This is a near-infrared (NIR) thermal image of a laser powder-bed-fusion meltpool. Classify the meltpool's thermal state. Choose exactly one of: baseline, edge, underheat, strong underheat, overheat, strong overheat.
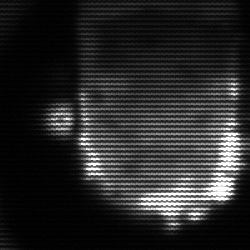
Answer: baseline